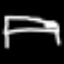
Label: bed